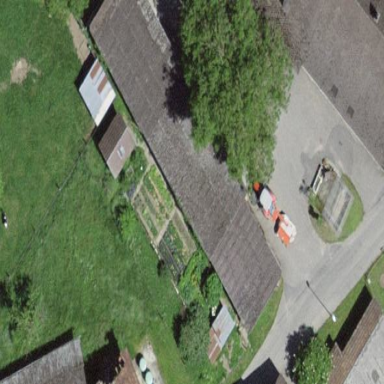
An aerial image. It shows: Garage building.